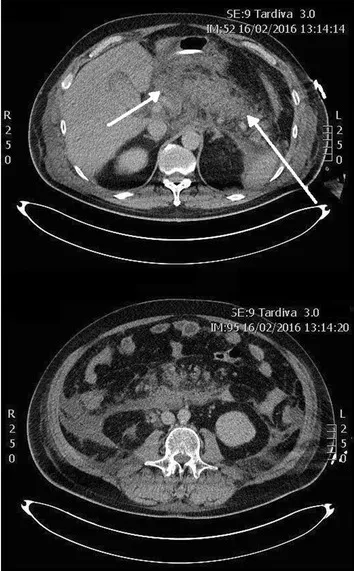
First CT scans at admission. Acute pancreatic necrosis and edema of pancreatic tail and surrounding adipose tissue are visible (arrows).
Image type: radiology (ct)